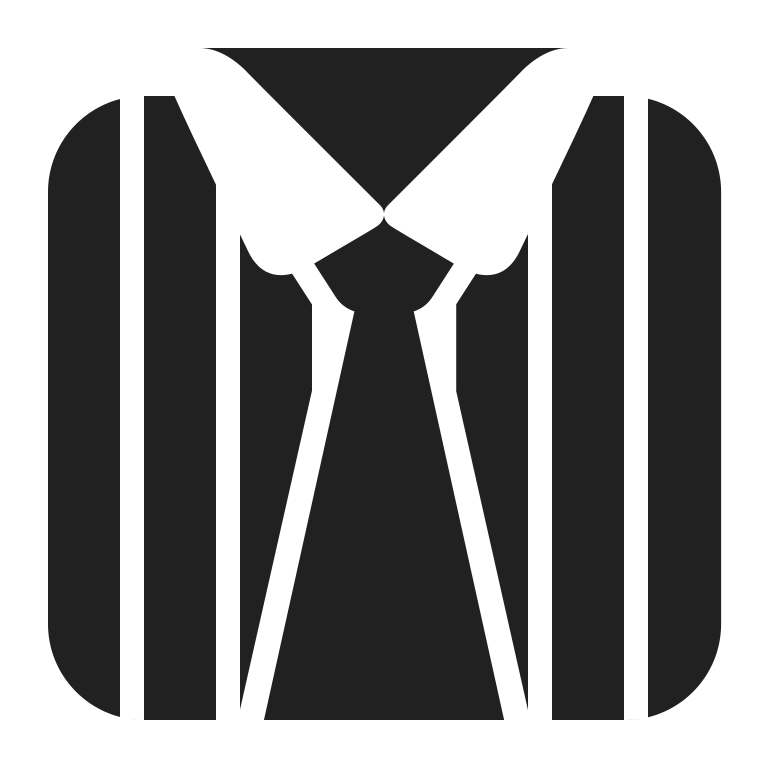
necktie high contrast